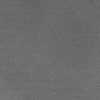
Atmospheric dust classification: dusty